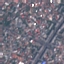
Land use / land cover class: Residential